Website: lowes
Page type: customer-info-address
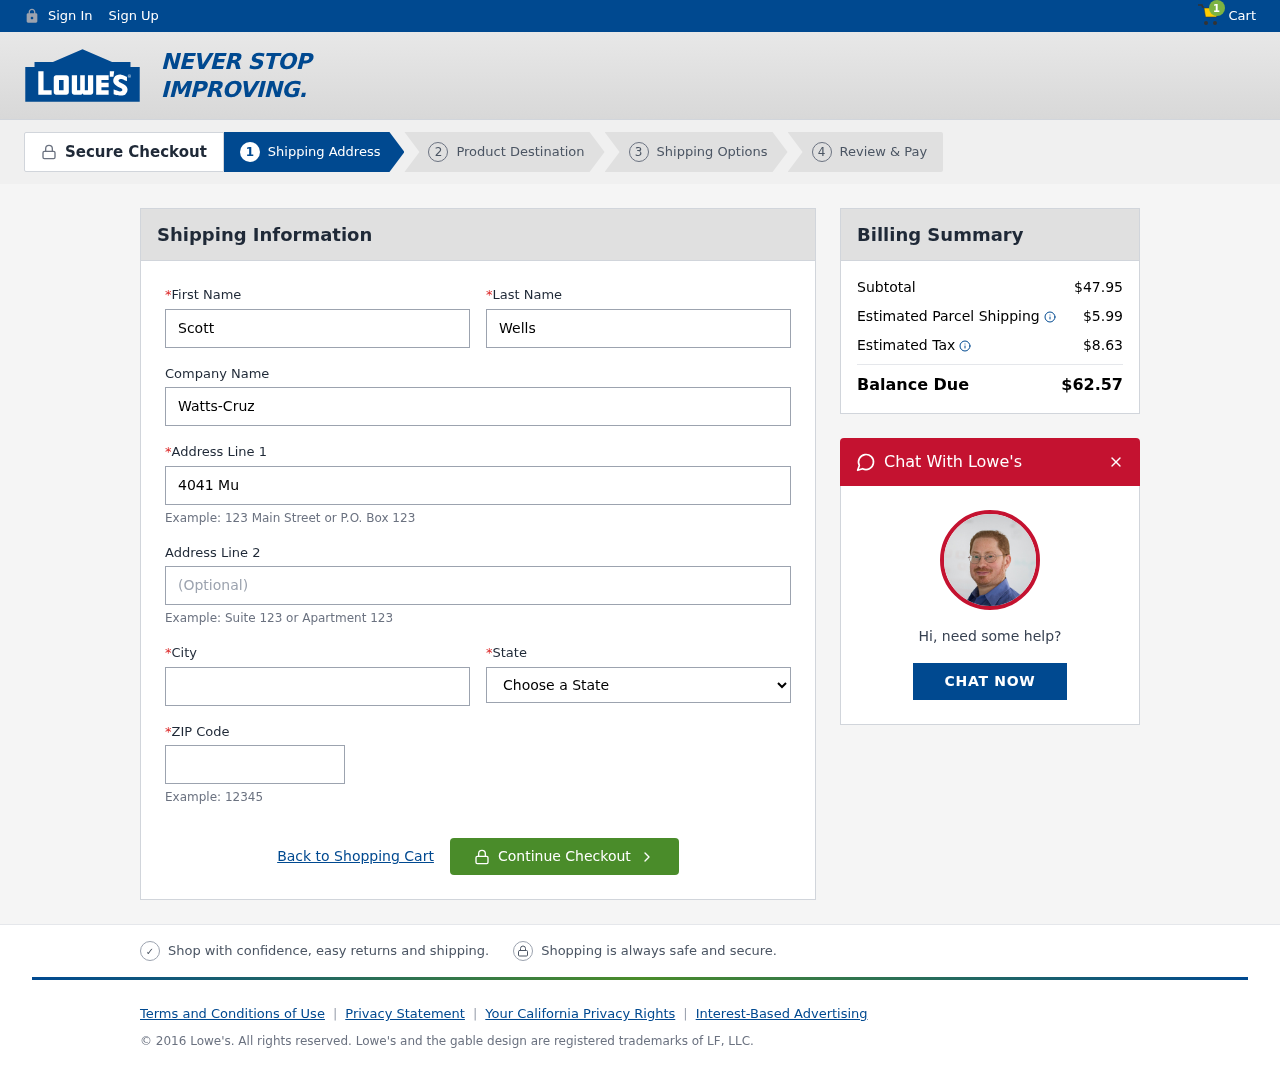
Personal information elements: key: PII_CITY
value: Anthonyfort
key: PII_COMPANY
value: Watts-Cruz
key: PII_FIRSTNAME
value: Scott
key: PII_LASTNAME
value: Wells
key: PII_POSTCODE
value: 25870
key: PII_STATE
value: MP
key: PII_STREET
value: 4041 Murphy Shoal Suite 612
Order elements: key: ORDER_NUM_ITEMS
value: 1
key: ORDER_SUBTOTAL
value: $47.95
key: ORDER_SHIPPING_COST
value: $5.99
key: ORDER_TAX
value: $8.63
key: ORDER_TOTAL
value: $62.57